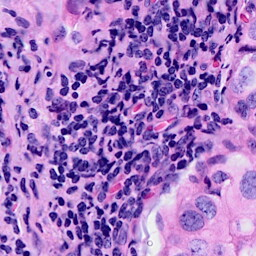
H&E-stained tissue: Breast